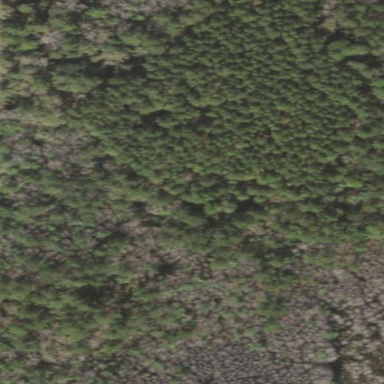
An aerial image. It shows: Woodland with needle-leaved trees.